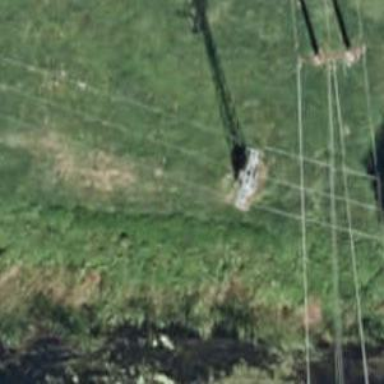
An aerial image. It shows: Power line is depicted.